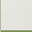
Piece: xx